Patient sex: F
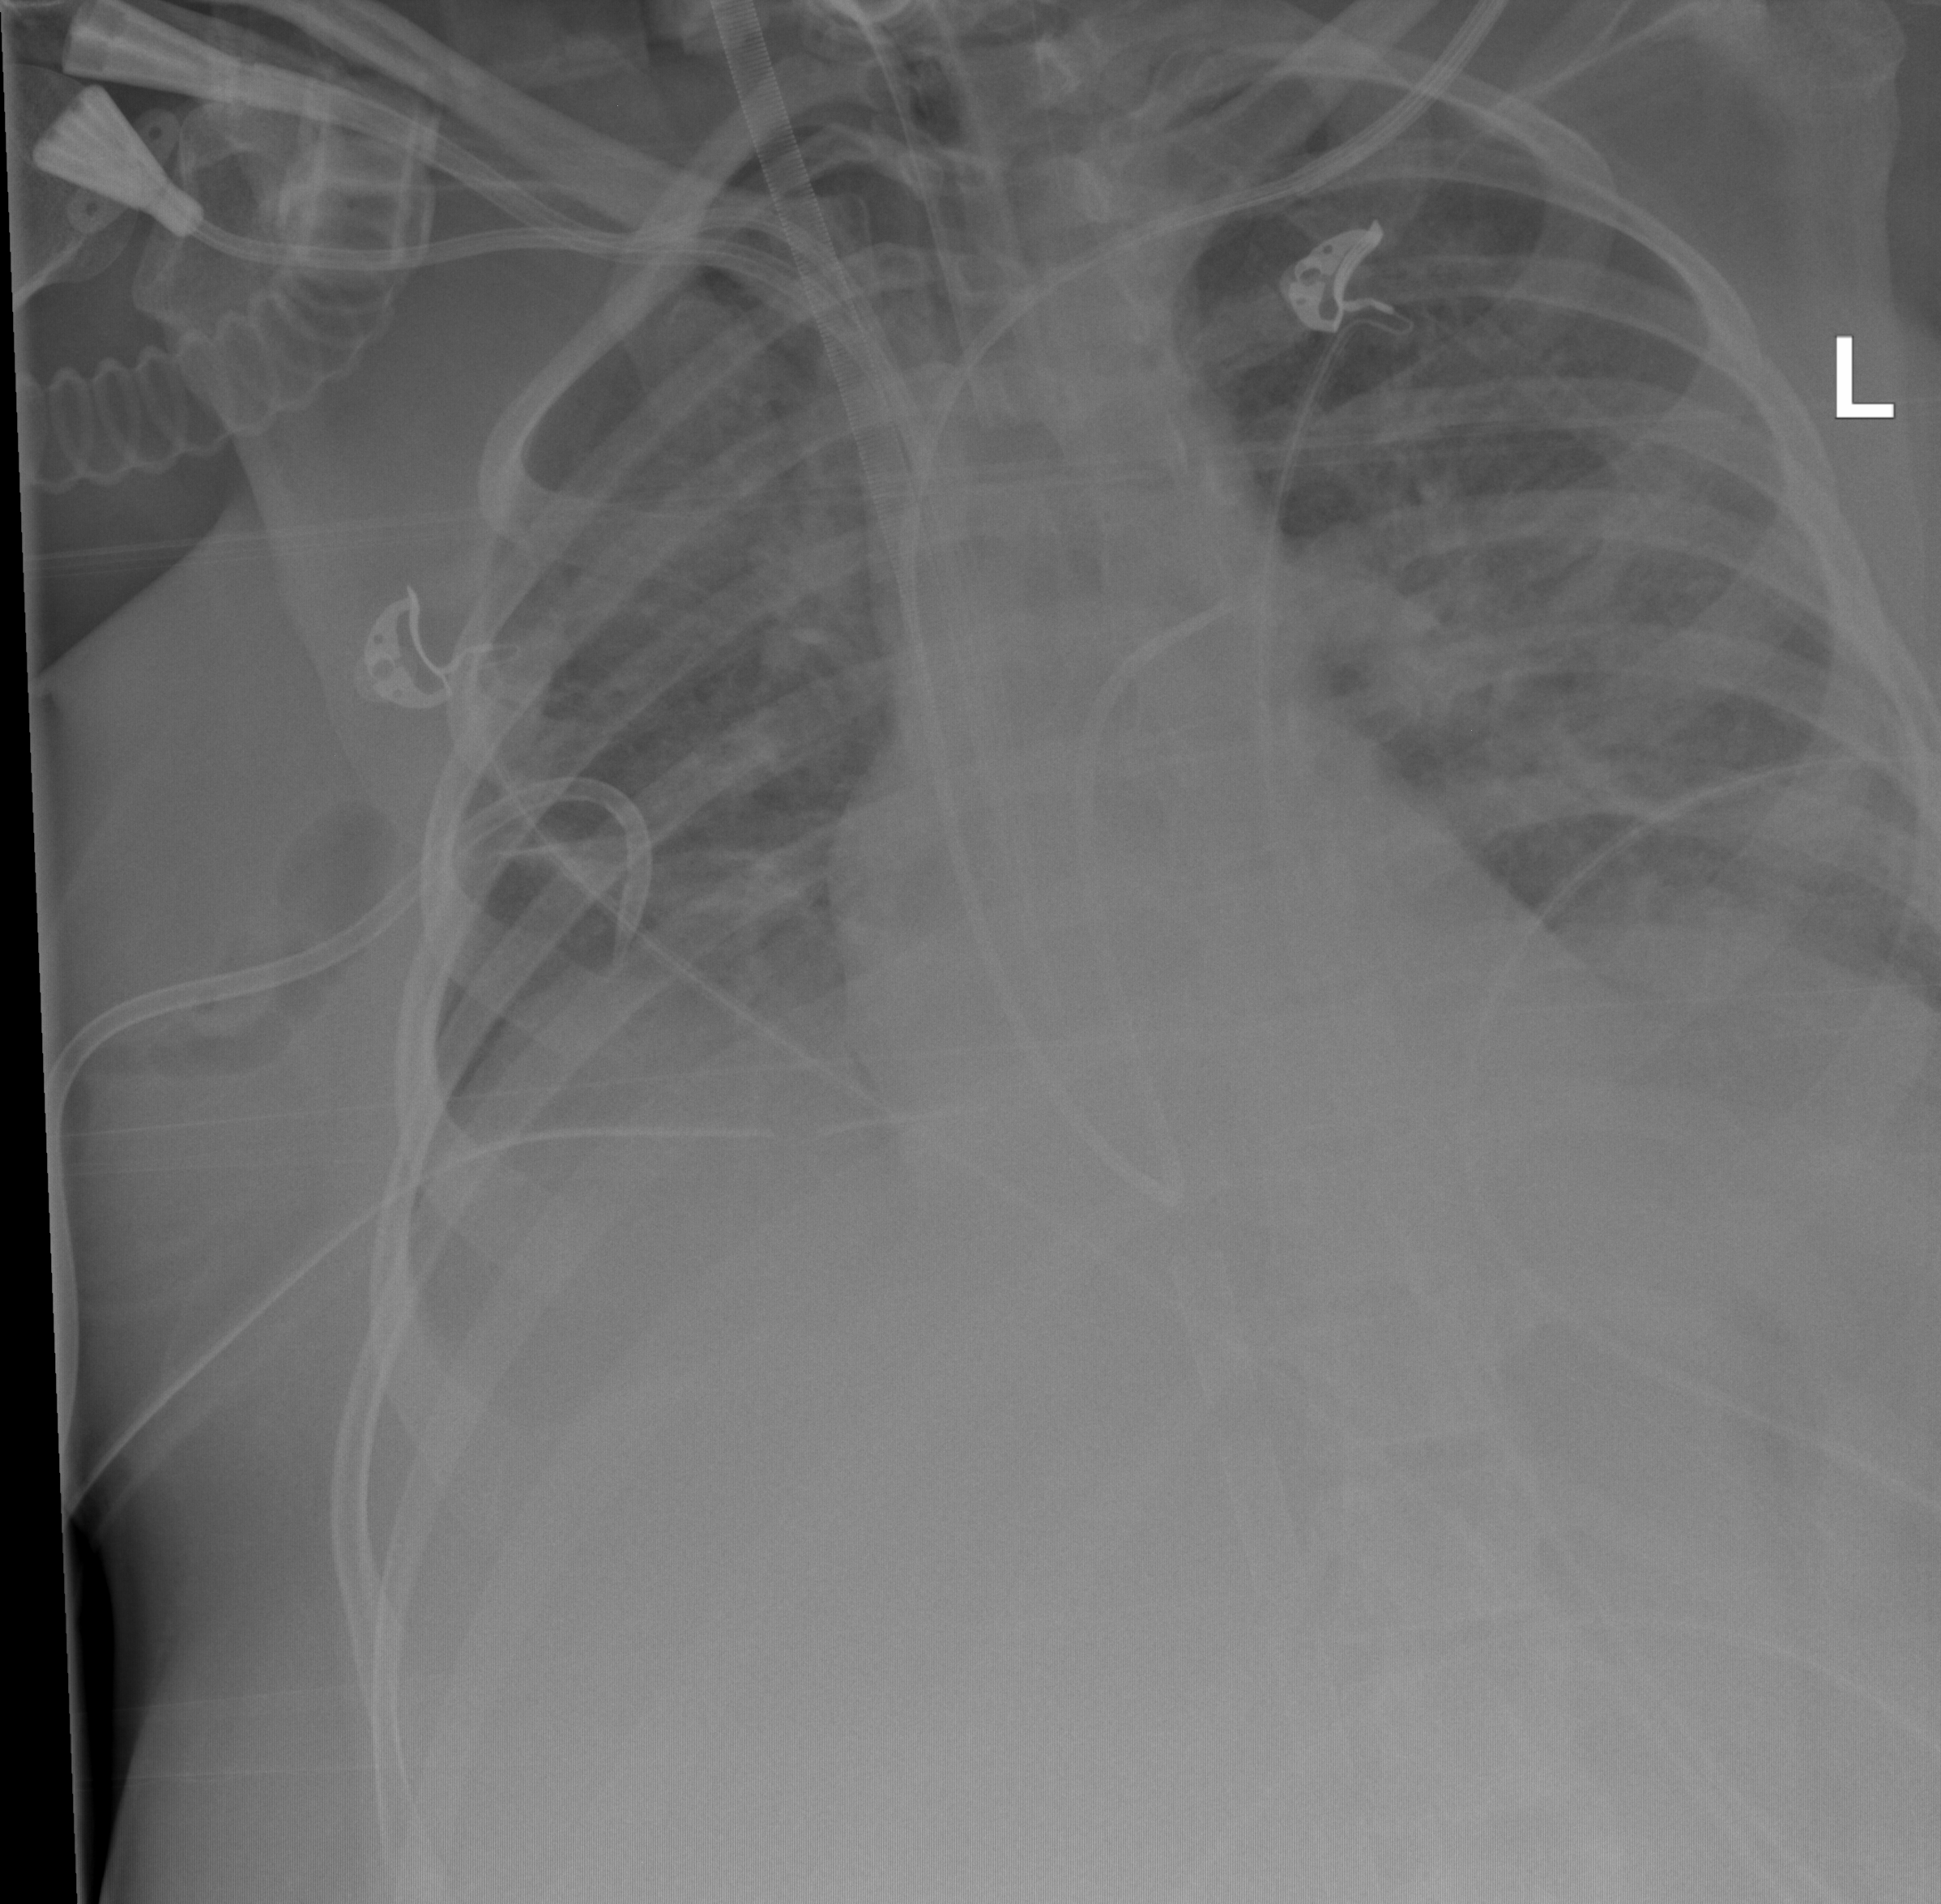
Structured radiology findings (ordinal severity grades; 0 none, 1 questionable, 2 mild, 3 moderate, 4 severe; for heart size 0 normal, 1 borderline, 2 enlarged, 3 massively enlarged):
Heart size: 0
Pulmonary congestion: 2
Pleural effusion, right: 2
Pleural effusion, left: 0
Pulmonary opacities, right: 3
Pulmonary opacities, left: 2
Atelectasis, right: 2
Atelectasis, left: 2